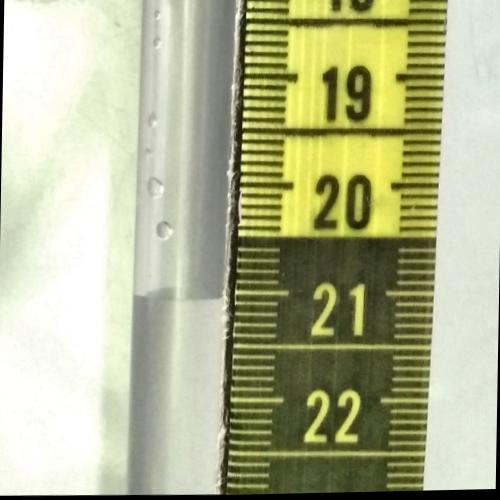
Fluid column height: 21.1 cm